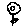
Label: flower